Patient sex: F
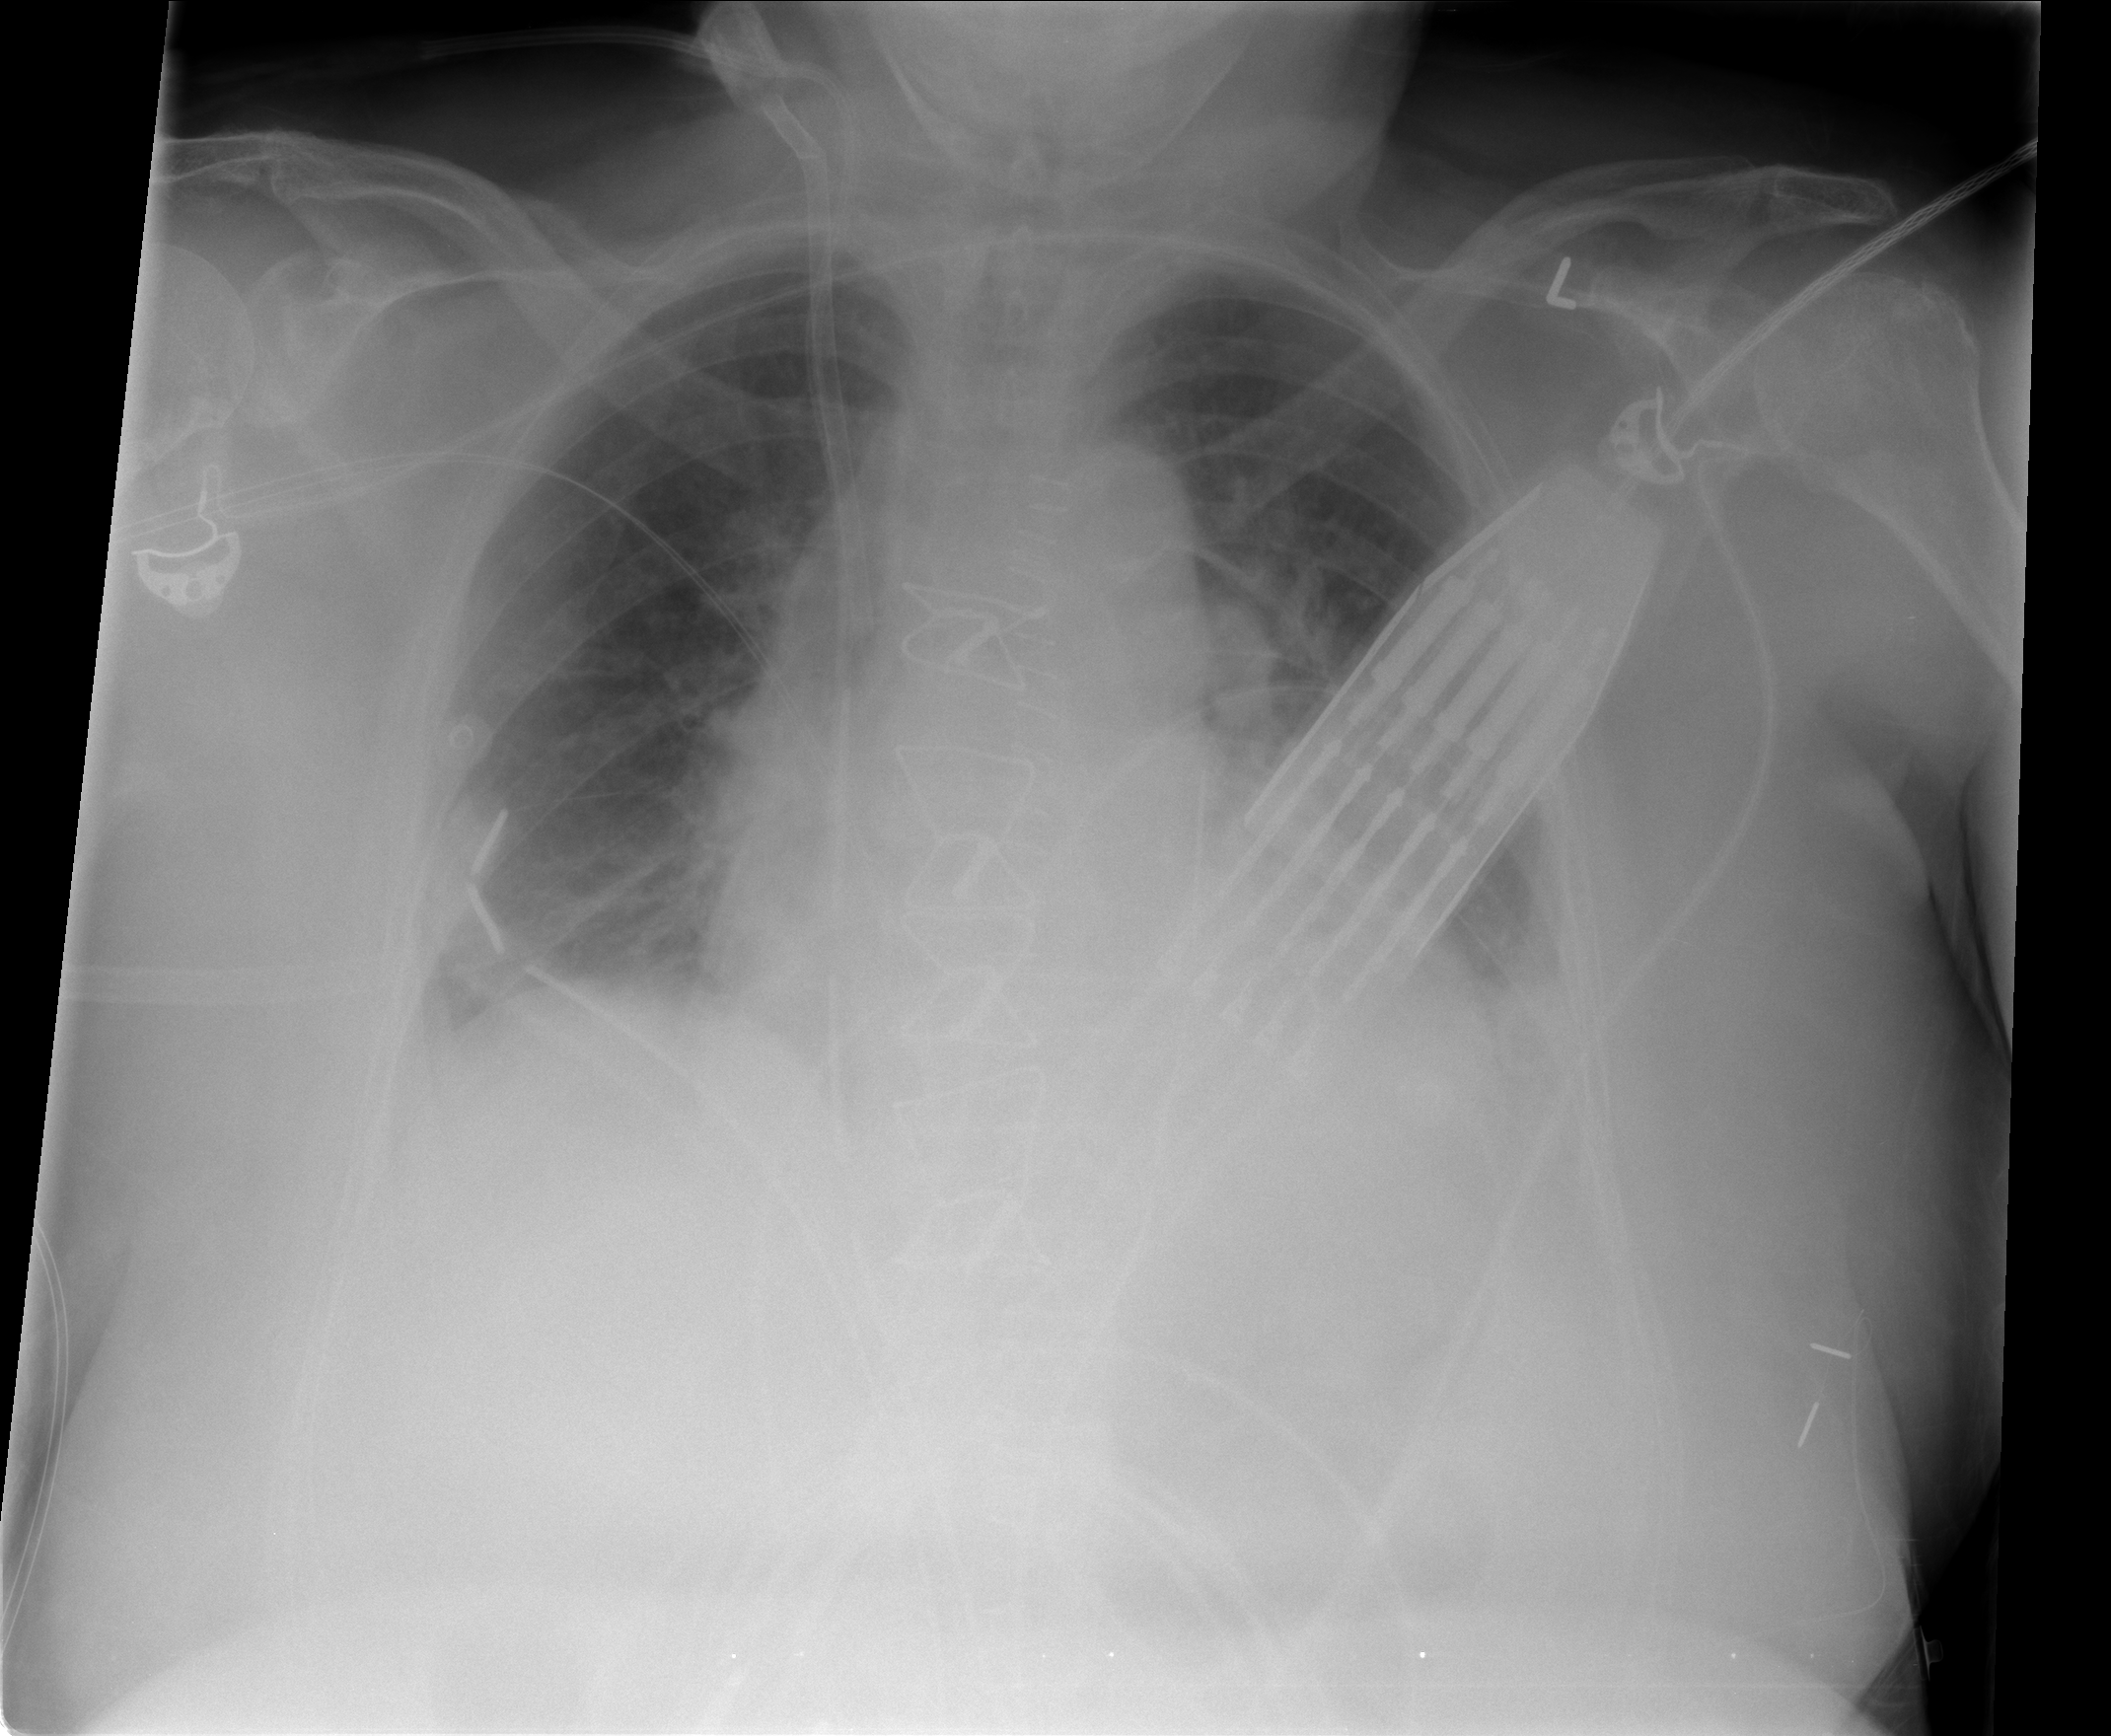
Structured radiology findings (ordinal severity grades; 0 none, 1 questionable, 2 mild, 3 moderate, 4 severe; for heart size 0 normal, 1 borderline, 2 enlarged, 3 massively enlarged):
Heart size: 1
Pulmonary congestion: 2
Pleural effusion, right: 1
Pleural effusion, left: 2
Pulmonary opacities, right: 0
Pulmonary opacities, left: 0
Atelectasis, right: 1
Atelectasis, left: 2